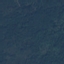
Land use / land cover: Forest